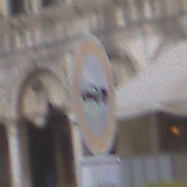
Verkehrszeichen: VerbotPersonenkraftwagenMitAnhaenger
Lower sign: ZeitangabenMitBeschraenkungAufWochentage1
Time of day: SunriseSunset
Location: Outdoor (Urban)
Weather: PartlyCloudy
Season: NotSpecified
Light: Natural